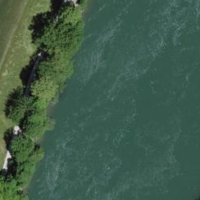
EUNIS habitat code: 15
Species observed at this site:
Symphoricarpos albus